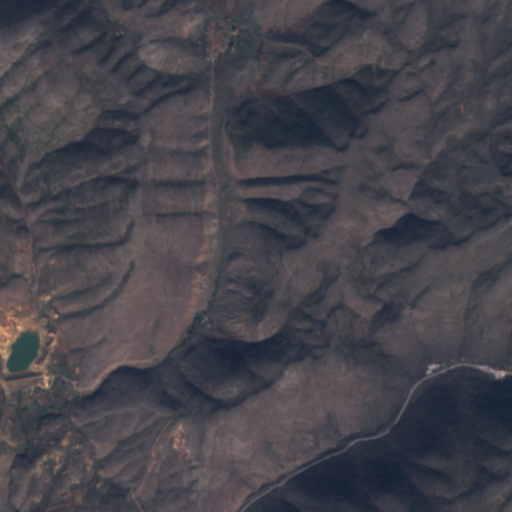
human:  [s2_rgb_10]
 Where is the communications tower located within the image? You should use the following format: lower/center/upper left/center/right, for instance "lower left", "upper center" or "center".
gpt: The communications tower is located in the lower center of the image.
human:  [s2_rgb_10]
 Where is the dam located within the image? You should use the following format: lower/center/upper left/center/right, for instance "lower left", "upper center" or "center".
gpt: The dam is located in the lower left of the image.
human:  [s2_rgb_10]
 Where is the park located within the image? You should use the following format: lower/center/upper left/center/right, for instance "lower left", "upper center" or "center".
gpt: The park is located in the upper center of the image.
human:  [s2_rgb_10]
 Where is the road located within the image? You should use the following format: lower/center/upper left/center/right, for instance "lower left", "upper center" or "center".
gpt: There is no road in the image.